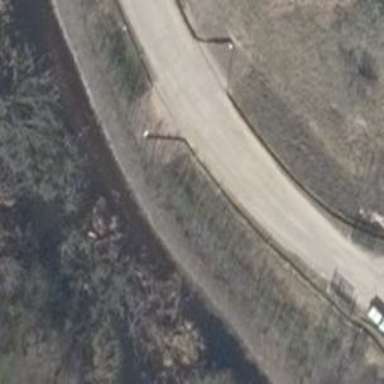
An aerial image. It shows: Service road.